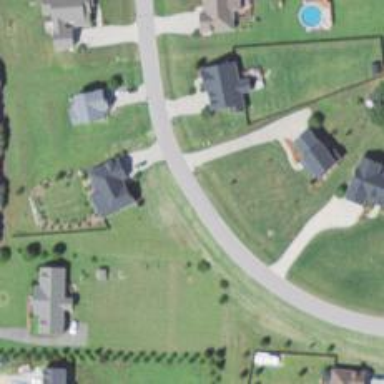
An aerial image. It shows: Residential road.